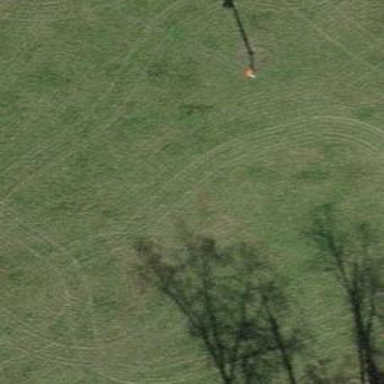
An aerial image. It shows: Pipeline marker.